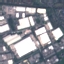
Land use / land cover: Industrial